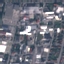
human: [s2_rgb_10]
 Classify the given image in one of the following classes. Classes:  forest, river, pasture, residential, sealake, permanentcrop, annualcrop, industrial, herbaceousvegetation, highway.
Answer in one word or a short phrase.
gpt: Industrial